Question: I have a 'x,y' distribution of points for which I obtain the KDE through 'scipy.stats.gaussian_kde.'
Both 'kms' and 'mins' are a list with float values representing the time needed to cover the amount of kilometres.
The values are distributed between:
- 'mins'- 'kms'
In the result I will get a high and narrow line -- the y values are shown normally, but the x-axis is very narrow and shrunken (the ticks are overlapping). Can somebody point out how the x axis can be more stretched?
Here is my code to generate the plot:
'''
xmin = min(mins)
xmax = max(mins)
ymin = min(kms)
ymax = max(kms)
X, Y = np.mgrid[xmin:xmax:1000j, ymin:ymax:100j]
positions = np.vstack([X.ravel(), Y.ravel()])
values = np.vstack([mins, kms])
kernel = stats.gaussian_kde(values)
Z = np.reshape(kernel(positions).T, X.shape)
fig = plt.figure()
ax = fig.add_subplot(111)
ax.imshow(np.rot90(Z), cmap=plt.cm.gist_earth_r, extent=[xmin, xmax, ymin, ymax])
ax.plot(mins, kms, 'k.', markersize=2)
ax.set_xlim([xmin, 200])
ax.set_ylim([ymin, ymax])
plt.show()
'''
And here is the plot itself:

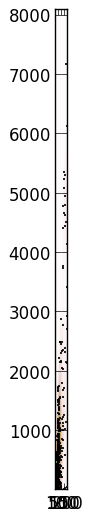
Answer: You can change the aspect ratio of the plot from 1:1 to automatic via
'ax.axis('normal')'